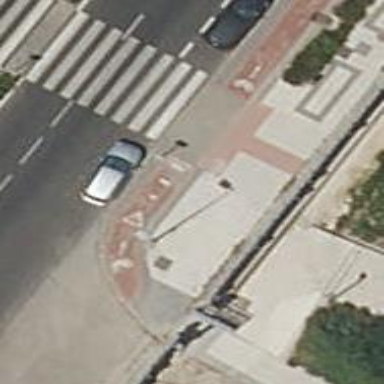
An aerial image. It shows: Uncontrolled zebra crossing on footway.